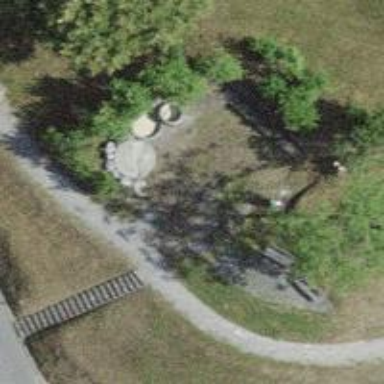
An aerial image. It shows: Bench.